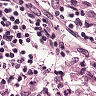
Metastatic tissue present: yes